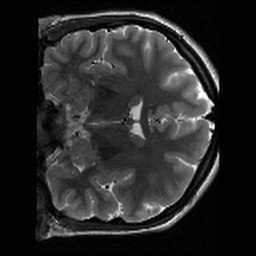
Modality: T2w
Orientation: coronal
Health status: healthy
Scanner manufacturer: siemens
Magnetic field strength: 3 T
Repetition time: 8.02 s
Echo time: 0.08 s